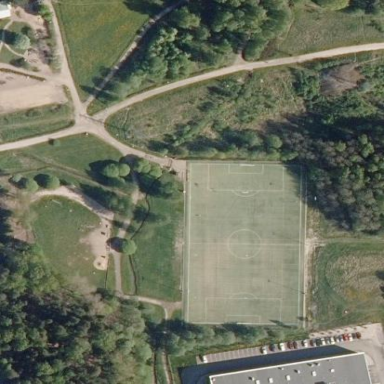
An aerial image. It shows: Soccer pitch with artificial turf designed for leisure and sports activities.